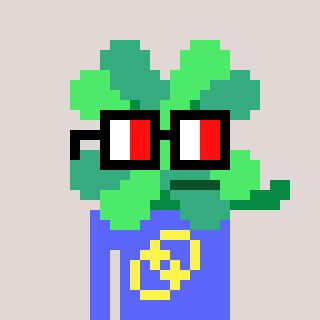
a pixel art character with square glasses with black frames and red eyes, a clover-shaped head and a purple-colored body on a warm background